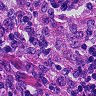
Metastatic tissue present: no